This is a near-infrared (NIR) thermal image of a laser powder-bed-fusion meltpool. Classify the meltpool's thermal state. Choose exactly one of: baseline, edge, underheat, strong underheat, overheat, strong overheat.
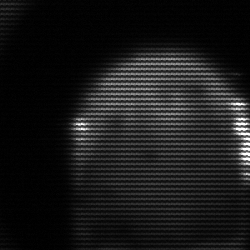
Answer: edge